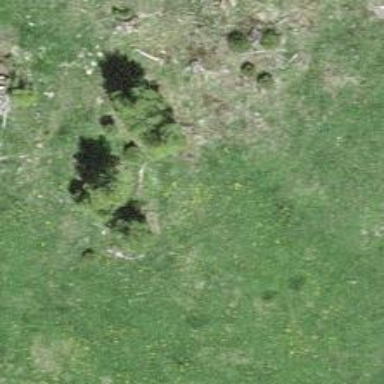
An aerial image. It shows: Single tag "natural: tree."